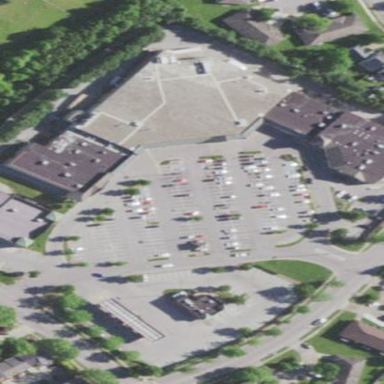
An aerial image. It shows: Parking area with surface.